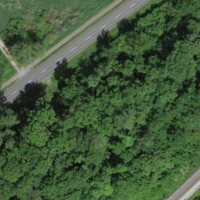
EUNIS habitat code: 21
Species observed at this site:
Salix caprea
Melilotus albus